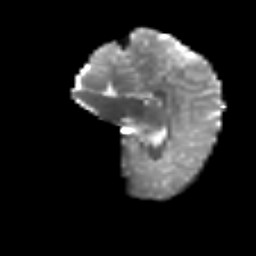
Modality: T2w
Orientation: sagittal
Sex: male
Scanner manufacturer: siemens
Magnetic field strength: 3 T
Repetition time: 5 s
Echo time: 0.071 s